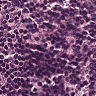
Metastatic tissue present: no